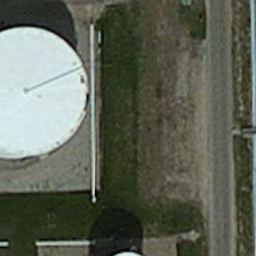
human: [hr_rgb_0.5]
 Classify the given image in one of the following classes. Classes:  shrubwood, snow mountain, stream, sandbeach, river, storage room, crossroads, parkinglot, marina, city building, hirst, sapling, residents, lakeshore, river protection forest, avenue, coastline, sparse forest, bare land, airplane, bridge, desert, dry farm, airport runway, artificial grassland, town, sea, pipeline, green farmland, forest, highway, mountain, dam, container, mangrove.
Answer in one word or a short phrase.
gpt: storage room